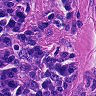
Metastatic tissue present: yes